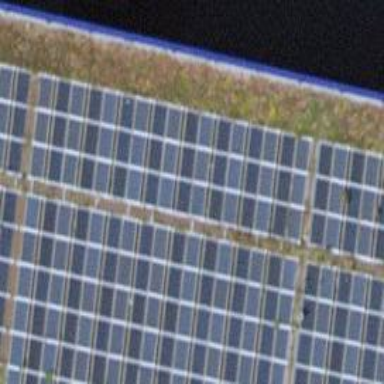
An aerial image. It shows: Solar power generator.